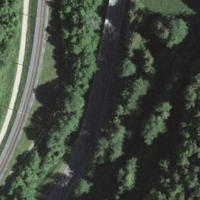
EUNIS habitat code: 41
Species observed at this site:
Astrantia major
Onobrychis arenaria
Centaurea scabiosa
Campanula glomerata
Vicia cracca
Parnassia palustris